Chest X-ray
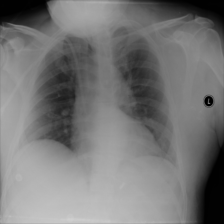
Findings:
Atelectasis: negative
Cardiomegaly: negative
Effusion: negative
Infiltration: positive
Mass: negative
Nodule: negative
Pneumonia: negative
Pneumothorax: negative
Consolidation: negative
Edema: negative
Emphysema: negative
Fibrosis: negative
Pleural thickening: negative
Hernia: negative